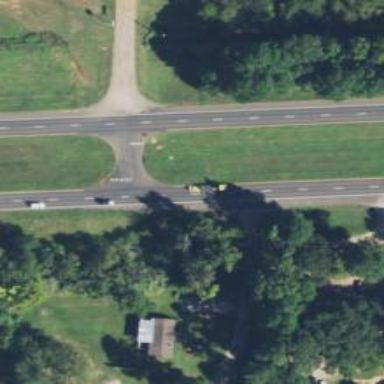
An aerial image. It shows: Expressway with asphalt surface classified as trunk highway.